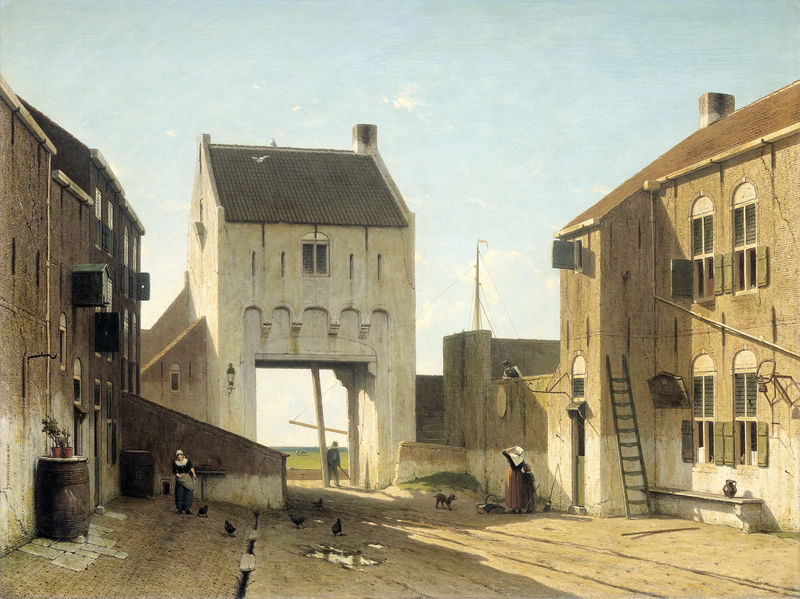
Titel: Een stadspoort in Leerdam
Künstler: Jan Weissenbruch
Standort: Amsterdam
Institution: Rijksmuseum
Schlagwörter: blue, column, hat, red, white, window, women, collar, gray, ladies, windows, woman, brown, plant, pot, cloud, clouds, man, sky, stone, building, house, orange, ship, water, roof, grass, plants, shutters, scarf, animals, bird, dog, dogs, birds, ladder, mast, door, dirt, basket, archway, buildings, gate, pots, animal, farm, contemporary, chimney, work, working, farmers, tan, jug, barn, pole, tile, labor, feeding, barrel, chickens, hens, stucco, morning, yard, crow, birdhouse, manual labor, kercheif, mud puddle, womenn, wrkers